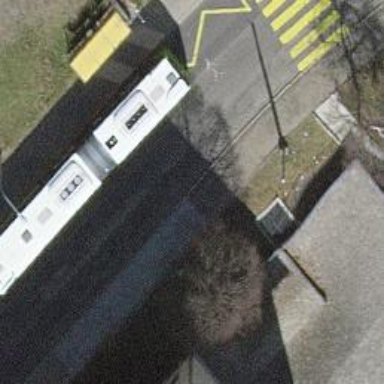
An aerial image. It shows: Public transport stop position.